Question: I am using R shiny to develop a web application. Now I want to do multiple selection(not just one) from multiple choices. I tried checkboxGroupInput, but it will give a long list. What function can create things like this? Thanks!

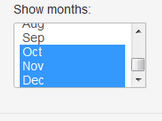
Answer: You can use 'selectInput' with the argument 'multiple = TRUE', as can be seen in <URL>.